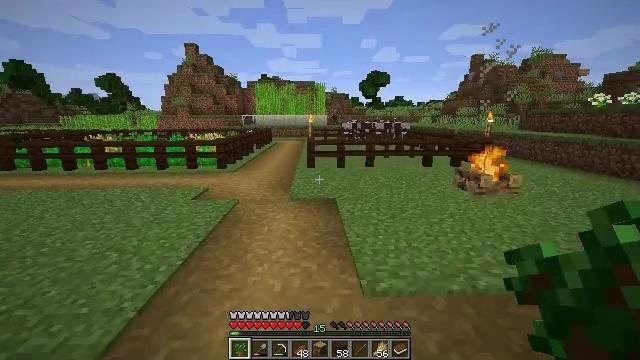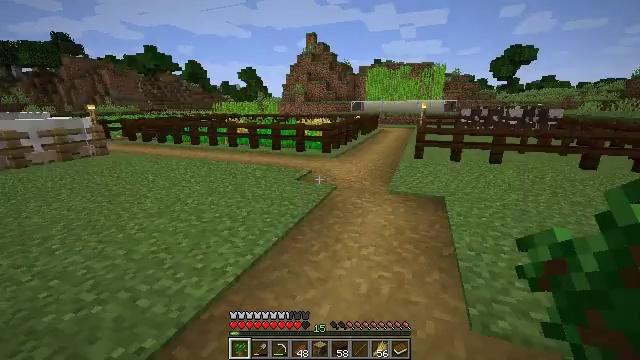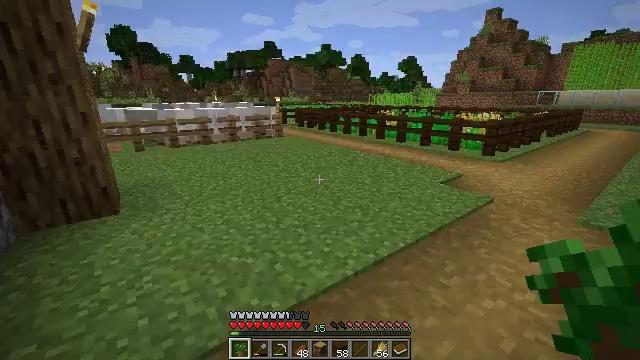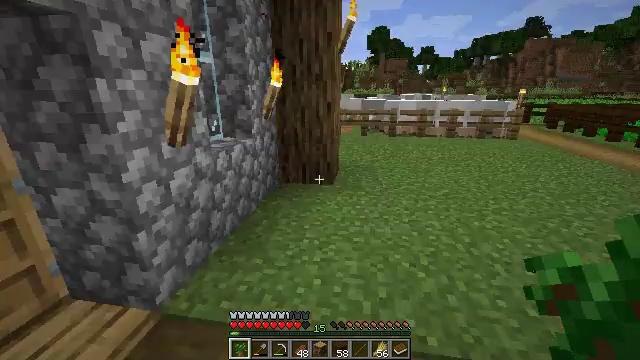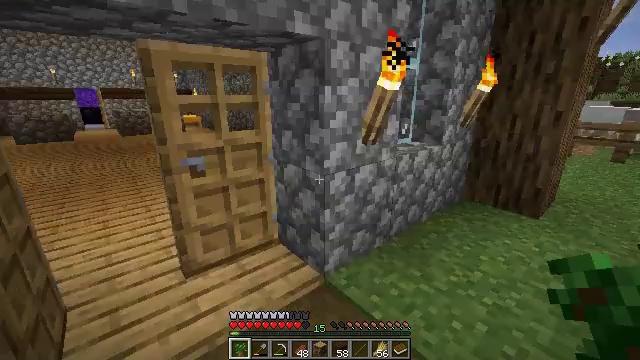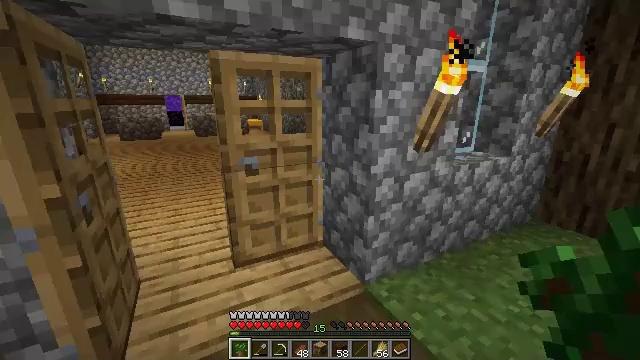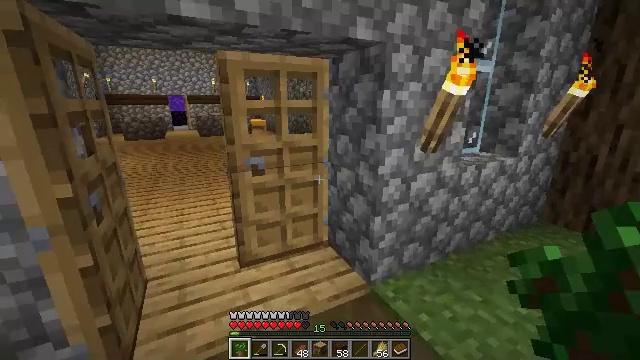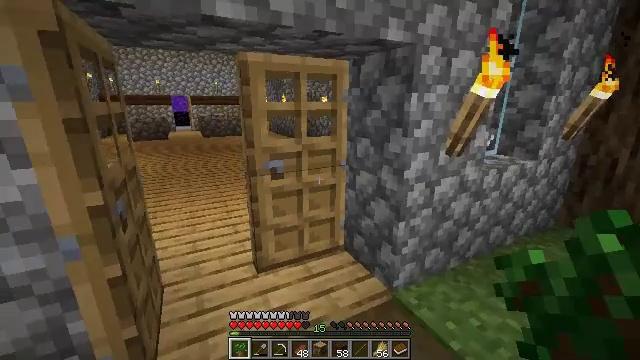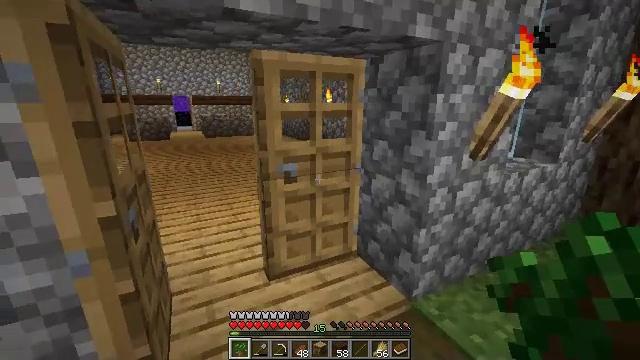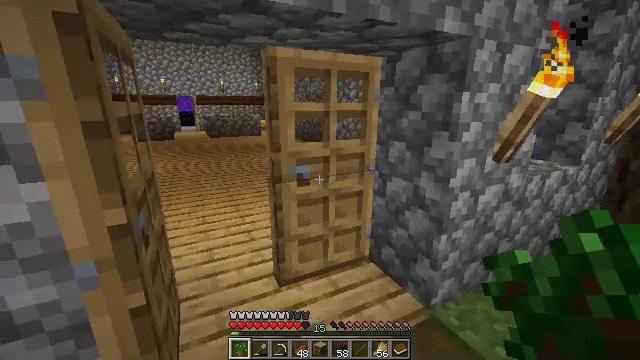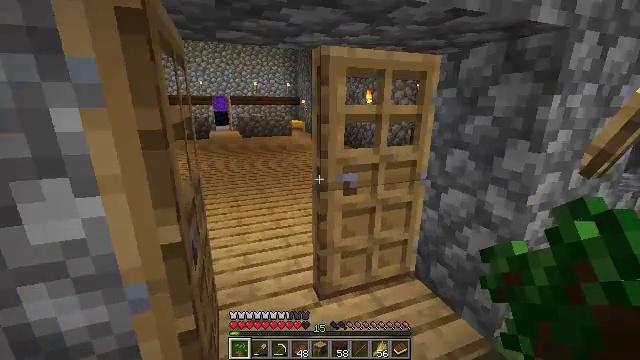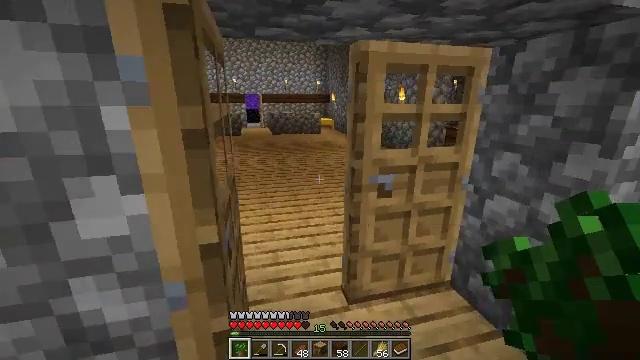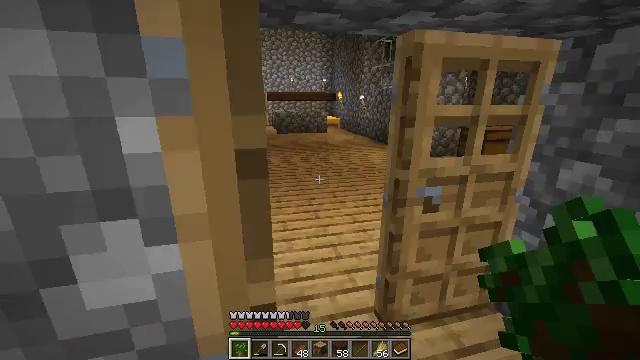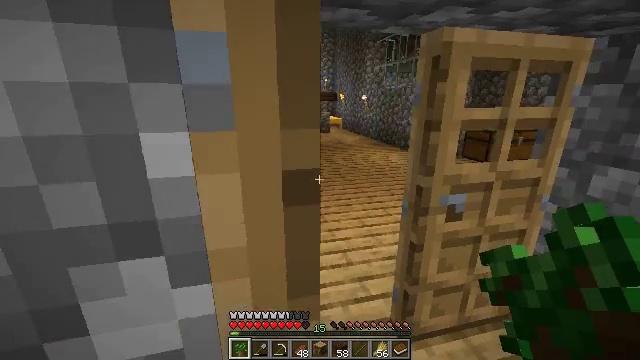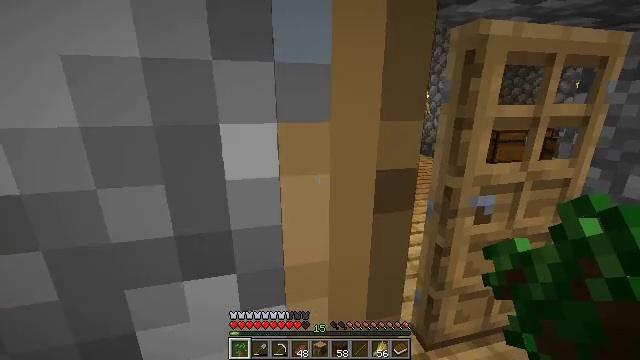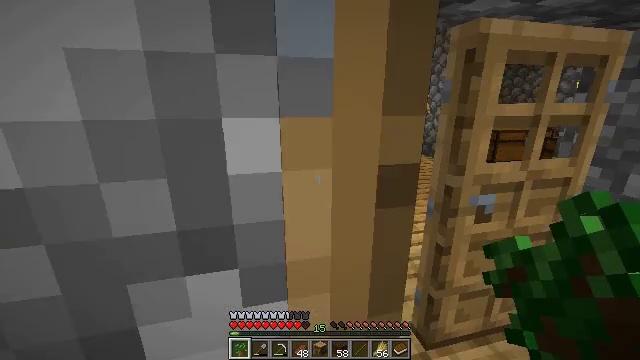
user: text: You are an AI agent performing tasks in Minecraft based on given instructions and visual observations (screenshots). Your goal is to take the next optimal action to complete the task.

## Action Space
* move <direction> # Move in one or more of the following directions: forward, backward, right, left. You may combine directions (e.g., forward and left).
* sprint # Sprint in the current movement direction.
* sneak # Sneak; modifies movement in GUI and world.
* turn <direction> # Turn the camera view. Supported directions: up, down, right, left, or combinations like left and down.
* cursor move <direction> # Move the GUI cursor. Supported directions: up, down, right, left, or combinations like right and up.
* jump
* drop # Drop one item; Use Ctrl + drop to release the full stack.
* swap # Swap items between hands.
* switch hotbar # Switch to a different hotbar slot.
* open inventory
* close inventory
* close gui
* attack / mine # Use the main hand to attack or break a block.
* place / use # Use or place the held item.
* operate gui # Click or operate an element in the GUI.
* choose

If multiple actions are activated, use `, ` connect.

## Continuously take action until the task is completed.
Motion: motion action
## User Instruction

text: Cut down the sugar cane stalks.
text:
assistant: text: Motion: move forward, turn left and down
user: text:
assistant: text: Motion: move forward, turn left and down
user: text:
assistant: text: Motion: move forward, turn left and down
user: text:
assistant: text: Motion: turn left and up
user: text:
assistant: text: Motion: move left, turn left and up
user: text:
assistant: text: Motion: move left
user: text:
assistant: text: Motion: move forward and move left
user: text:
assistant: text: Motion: move forward and move left
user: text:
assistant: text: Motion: move forward and move left
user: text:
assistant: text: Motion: move forward and move left, turn left
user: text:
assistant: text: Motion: move forward and move left, turn left
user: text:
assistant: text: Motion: move forward and move left
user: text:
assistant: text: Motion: move forward and move left
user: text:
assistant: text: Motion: move forward
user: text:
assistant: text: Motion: move forward
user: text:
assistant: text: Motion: move forward
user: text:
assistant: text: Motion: move forward
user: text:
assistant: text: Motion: move forward
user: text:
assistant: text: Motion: move forward
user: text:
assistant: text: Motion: move forward
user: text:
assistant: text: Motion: move forward
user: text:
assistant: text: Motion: move forward
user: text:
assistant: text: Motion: move forward and move right
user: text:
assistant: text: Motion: move forward and move right
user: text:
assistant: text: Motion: move forward and move right, sprint
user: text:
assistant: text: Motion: move forward, sprint
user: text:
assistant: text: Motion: move forward, sprint
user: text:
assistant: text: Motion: move forward, sprint
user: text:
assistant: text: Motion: move forward and move left, sprint, turn right
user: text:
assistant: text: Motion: move forward and move left, sprint, turn right and down